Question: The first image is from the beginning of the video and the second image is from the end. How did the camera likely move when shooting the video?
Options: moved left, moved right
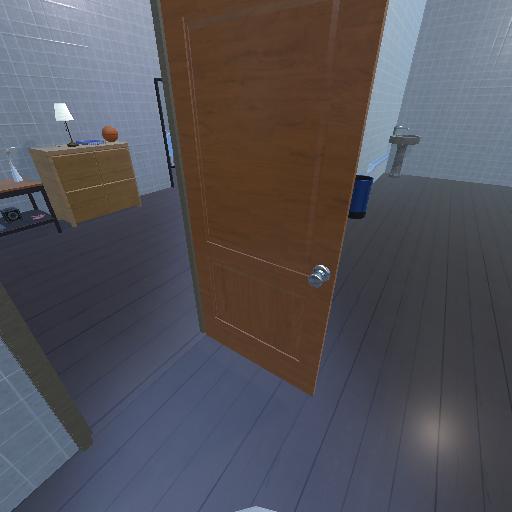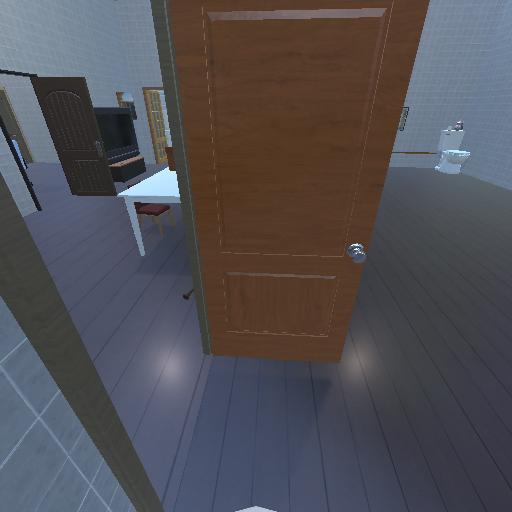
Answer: moved left